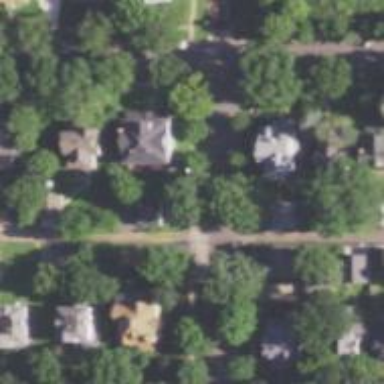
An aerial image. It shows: Alley classified as service road.